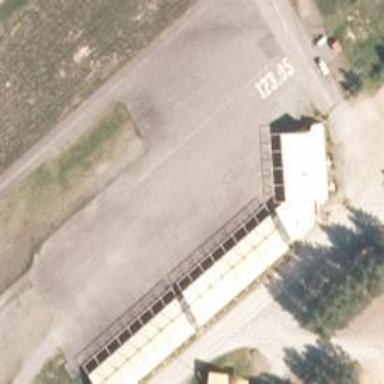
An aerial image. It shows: Apron at the airport.